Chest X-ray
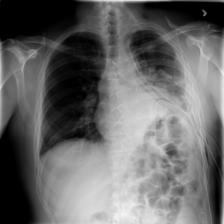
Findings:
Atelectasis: negative
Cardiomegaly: negative
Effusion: negative
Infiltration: positive
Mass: negative
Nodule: negative
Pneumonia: negative
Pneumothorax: negative
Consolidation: negative
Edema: negative
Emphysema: negative
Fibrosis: negative
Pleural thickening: positive
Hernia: negative